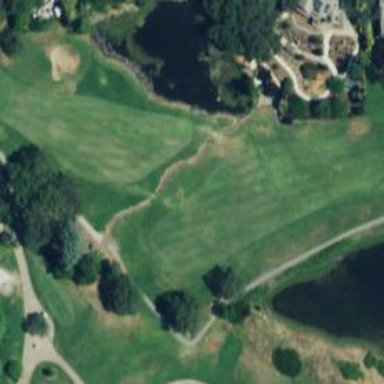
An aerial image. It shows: View of golf hole.